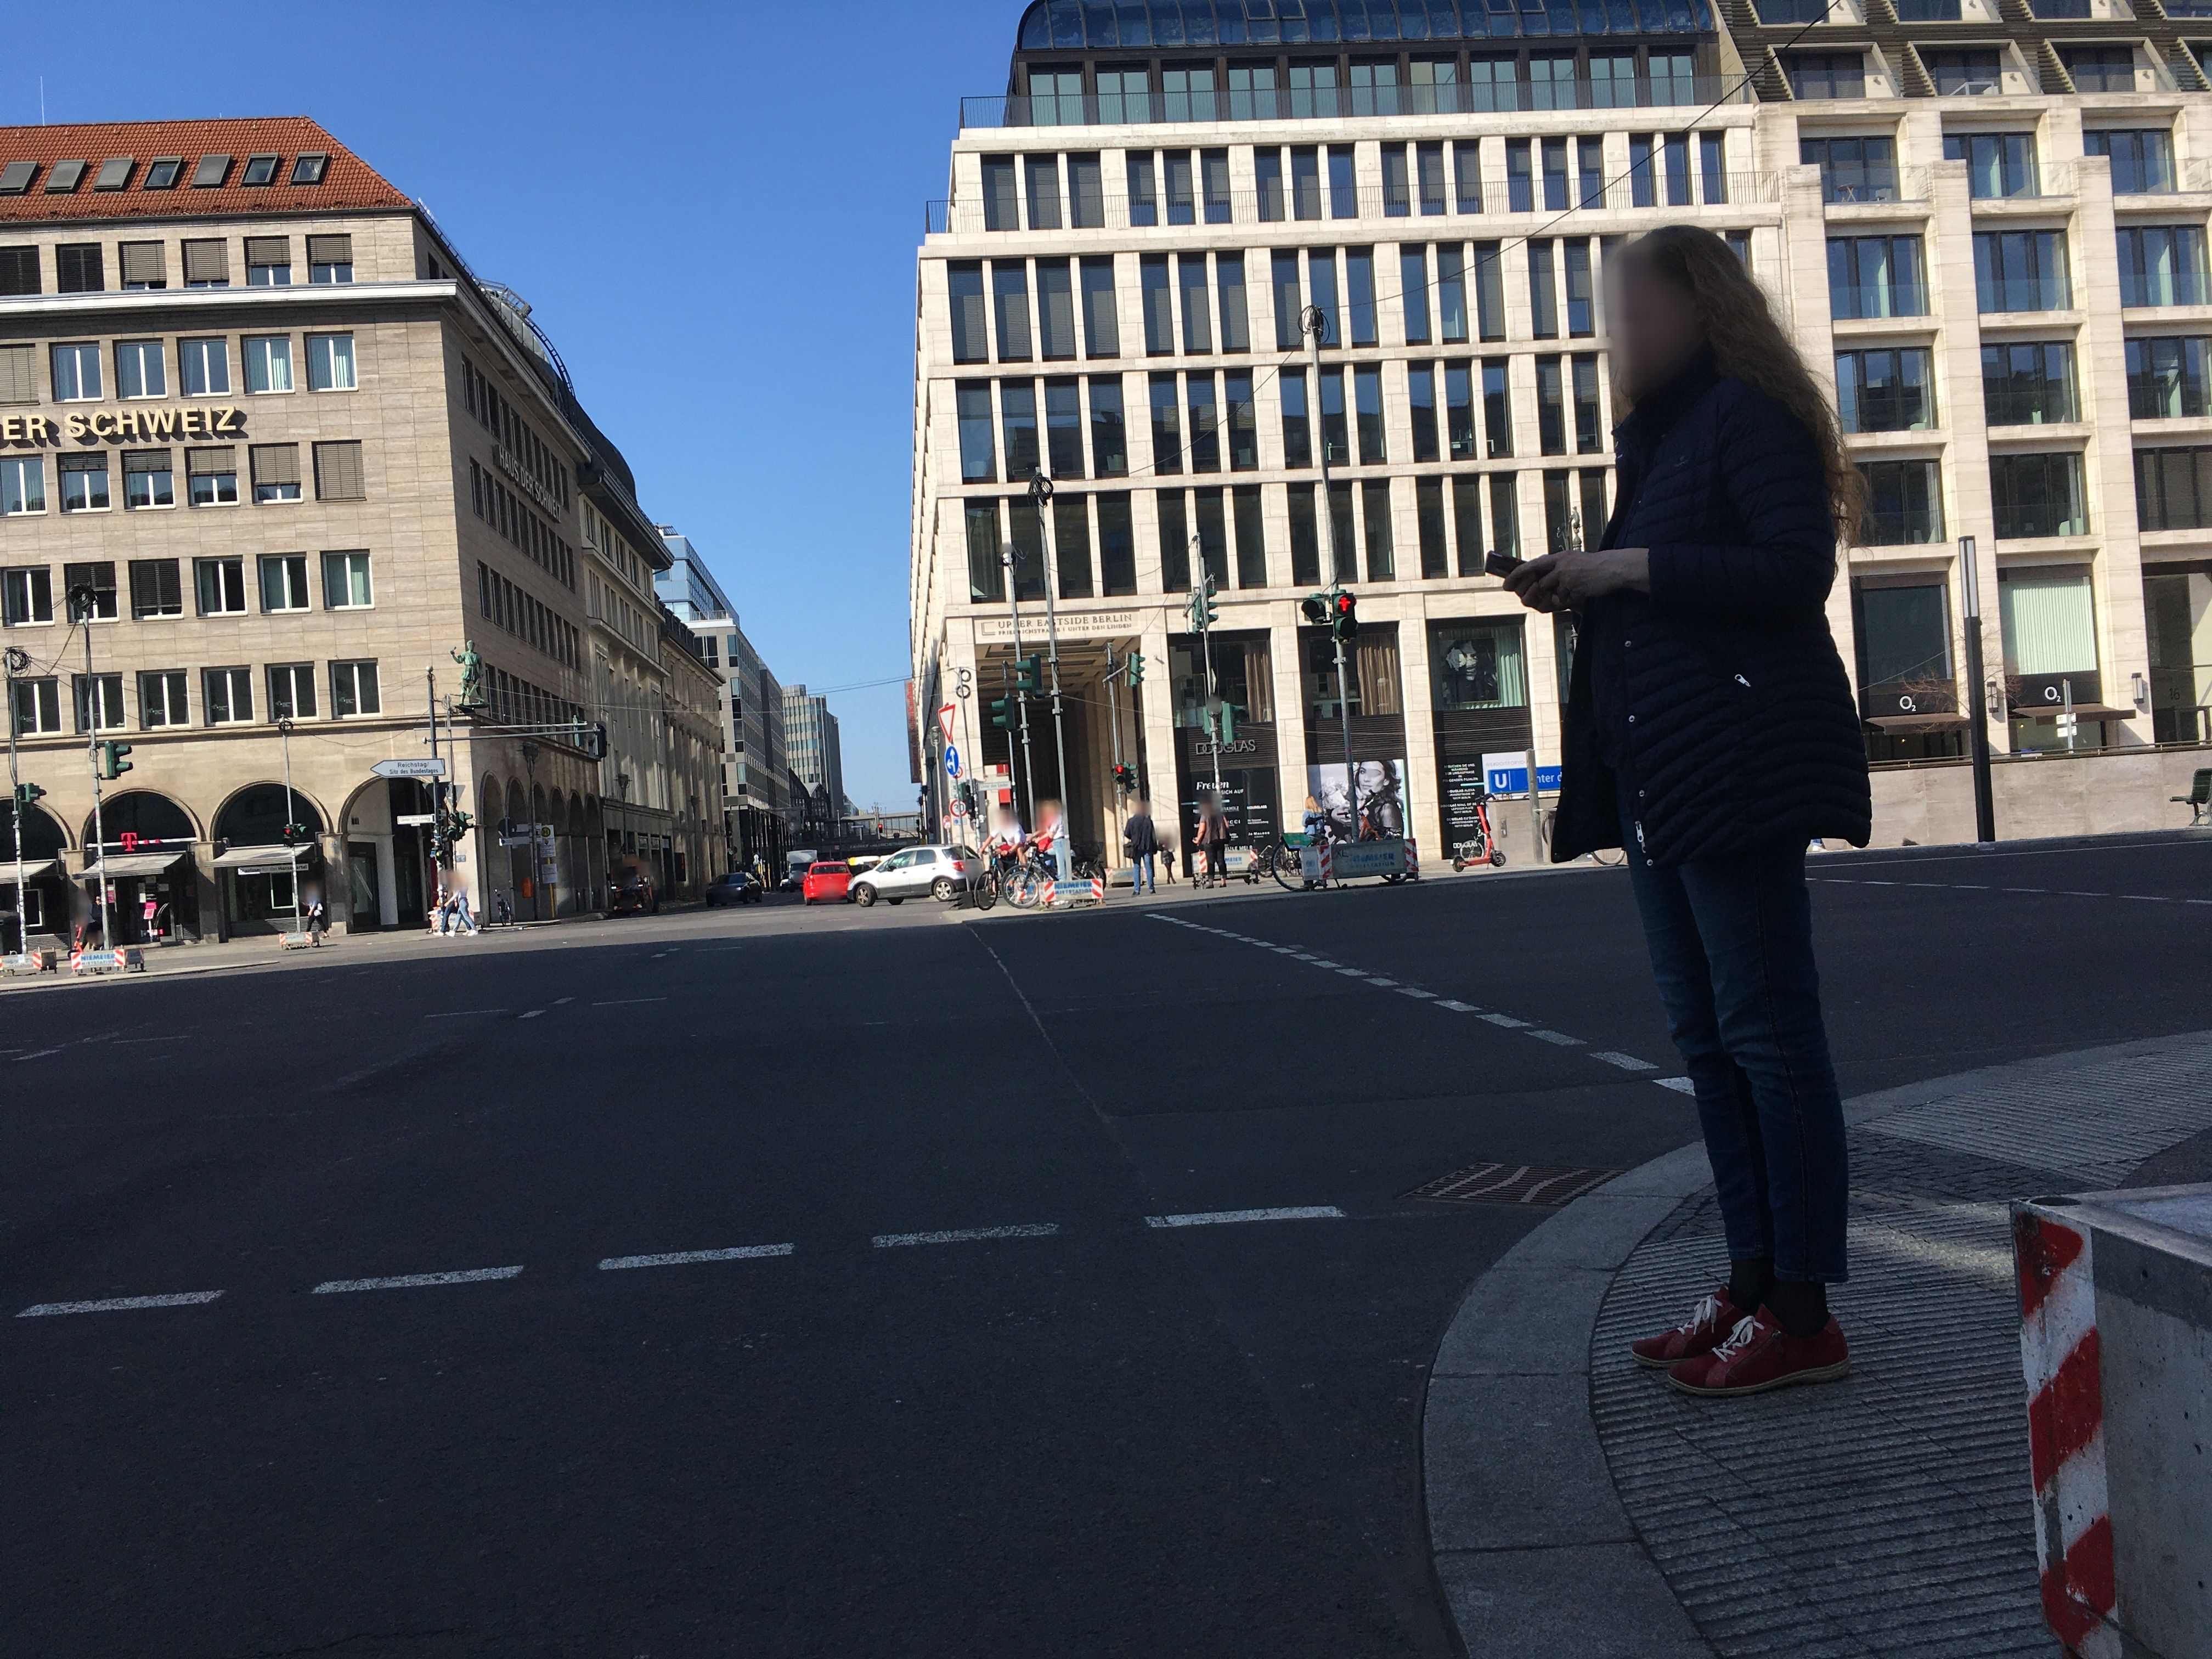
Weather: clear
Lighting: day
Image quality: good
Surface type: walking surface
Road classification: footway
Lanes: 4
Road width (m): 12
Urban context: urban centre
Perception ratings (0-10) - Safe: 1.57, Lively: 8.29, Beautiful: 6.13, Boring: 1.9, Depressing: 2.74, Wealthy: 9.23